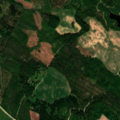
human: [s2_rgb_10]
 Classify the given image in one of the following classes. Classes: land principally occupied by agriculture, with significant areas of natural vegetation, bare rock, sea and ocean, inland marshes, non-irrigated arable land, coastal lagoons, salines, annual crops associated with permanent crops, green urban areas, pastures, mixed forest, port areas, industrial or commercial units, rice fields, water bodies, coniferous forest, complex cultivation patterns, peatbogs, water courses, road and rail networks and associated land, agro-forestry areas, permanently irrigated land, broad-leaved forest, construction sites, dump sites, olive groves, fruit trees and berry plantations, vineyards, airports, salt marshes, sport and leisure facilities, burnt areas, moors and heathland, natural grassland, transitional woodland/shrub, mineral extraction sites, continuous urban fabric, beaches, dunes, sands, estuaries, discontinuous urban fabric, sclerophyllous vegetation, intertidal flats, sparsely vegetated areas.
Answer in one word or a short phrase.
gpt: land principally occupied by agriculture, with significant areas of natural vegetation, mixed forest, water bodies